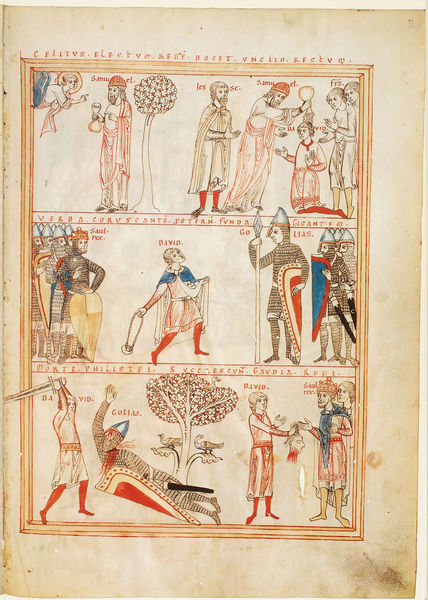
Titel: Bamberger Davidzyklus
Institution: Bamberg, Staatsbibliothek
Schlagwörter: baum, blau, kampf, kopf, vogel, bunt, frau, männer, orange, szene, zeichnung, rot, bibel, geschichte, hinrichtung, köpfen, rahmen, stein, tod, tot, vögel, kelch, drei, krone, engel, farbig, schrift, bilder, könig, lanze, soldaten, strümpfe, schild, buch, kiesel, comic, seite, illustration, schwert, schwerter, text, waffen, soldat, helm, ritter, armee, heer, rüstung, sieg, helme, zichnung, mittelalter, krönung, töten, kreig, taufe, david, schleuder, szenen, tufe, latein, buchmalerei, evangeliar, codex, kettenhemd, knappe, goliath, schid, samuel, lkampf, golias